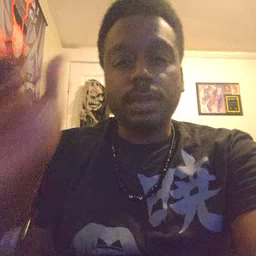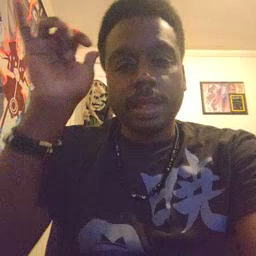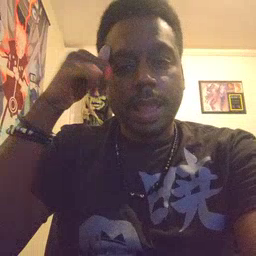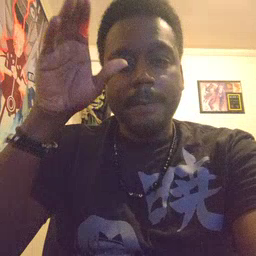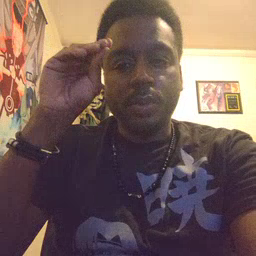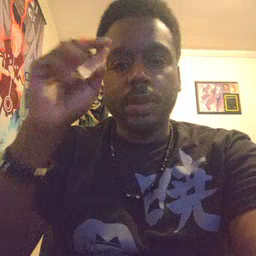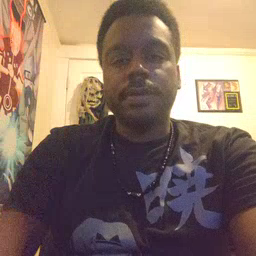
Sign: cowboy